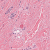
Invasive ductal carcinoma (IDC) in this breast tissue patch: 0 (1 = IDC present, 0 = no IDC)